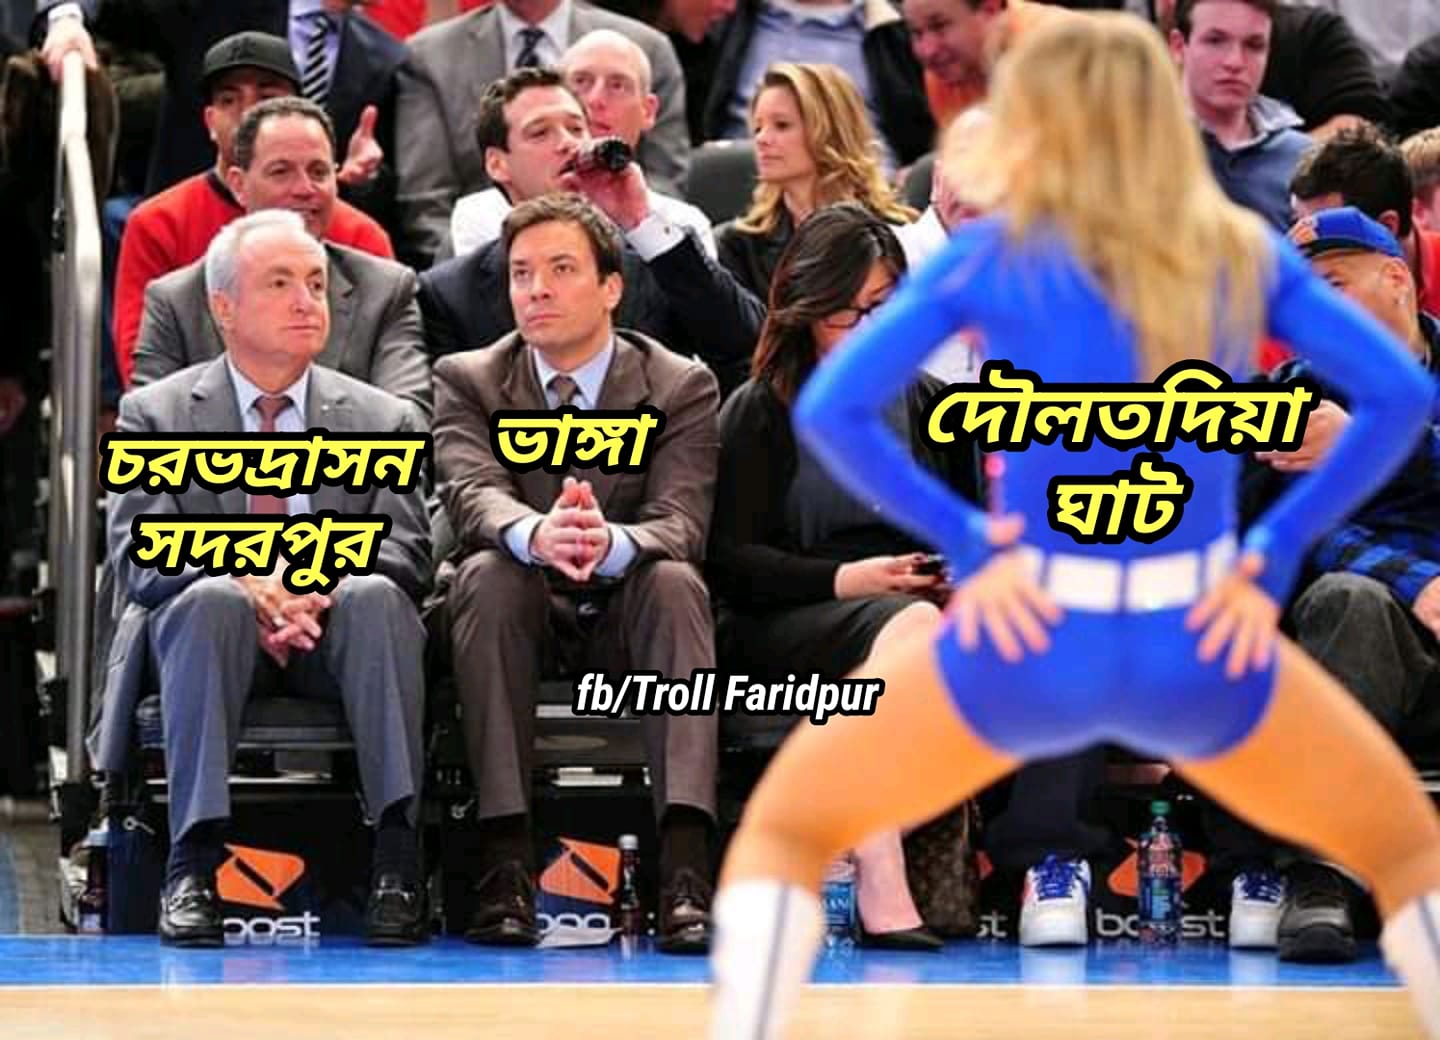
Caption: চরভদ্রাসন সদরপুর    ভাঙ্গা   দৌলতদিয়া  ঘাট
Label: non-hate